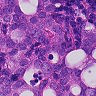
Metastatic tissue present: yes